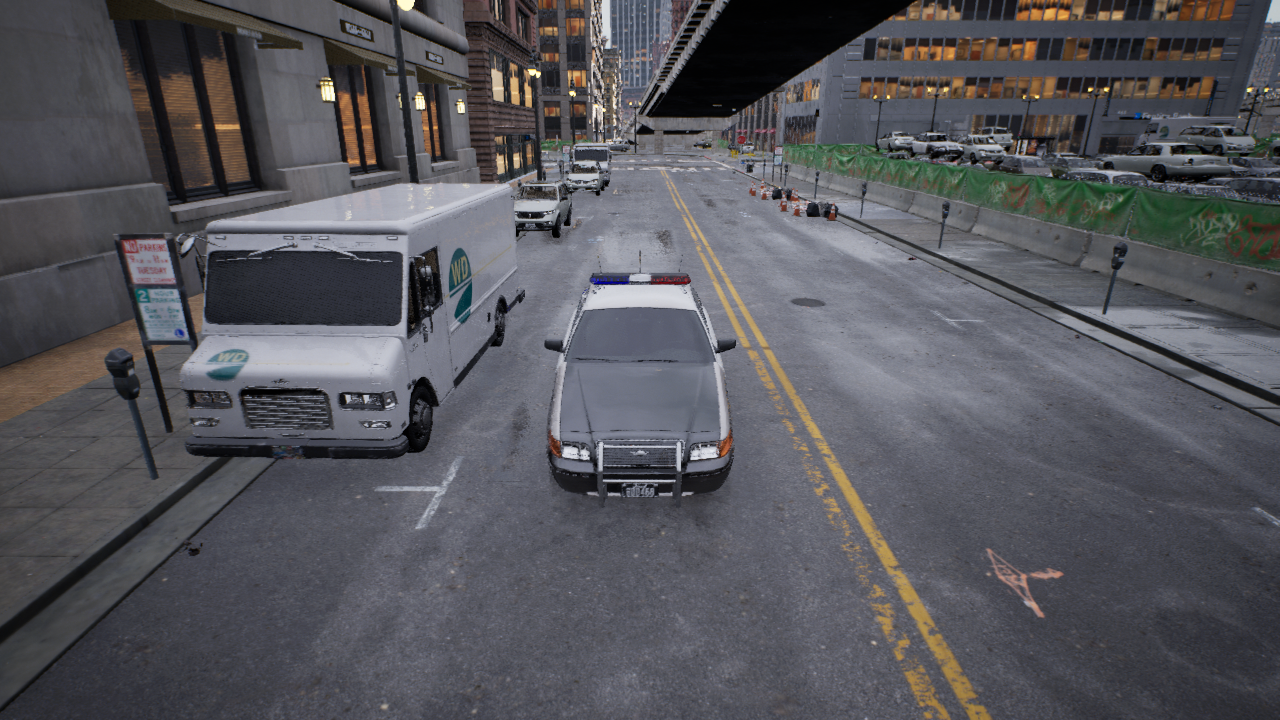
Venue: downtown
Lighting: clear day
Vehicle rig: sedan